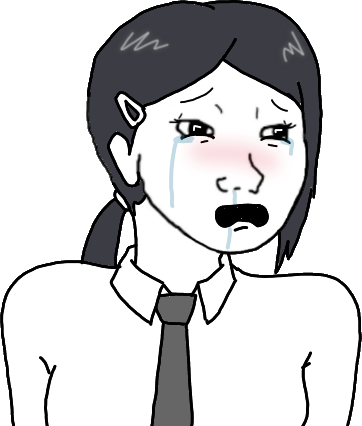
Label: 5_Doomer_Girl